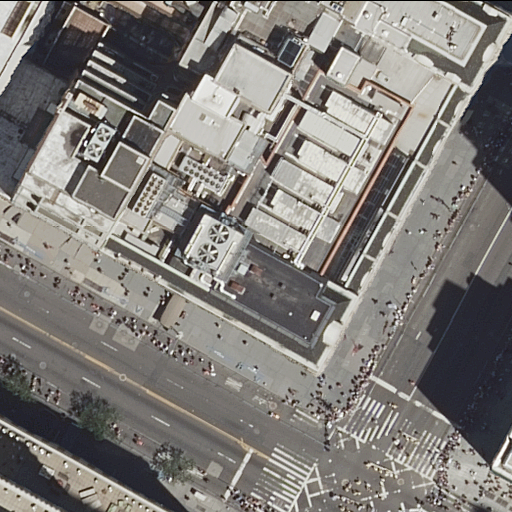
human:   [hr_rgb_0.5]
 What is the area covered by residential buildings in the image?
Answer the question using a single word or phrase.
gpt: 6511m2

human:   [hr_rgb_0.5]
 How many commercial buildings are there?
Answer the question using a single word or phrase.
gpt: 1

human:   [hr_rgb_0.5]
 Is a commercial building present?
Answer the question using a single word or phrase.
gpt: yes

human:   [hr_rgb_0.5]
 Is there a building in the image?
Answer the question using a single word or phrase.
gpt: yes

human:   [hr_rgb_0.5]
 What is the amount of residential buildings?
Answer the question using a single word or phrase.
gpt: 6

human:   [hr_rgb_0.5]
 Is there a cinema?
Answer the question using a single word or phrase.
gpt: yes

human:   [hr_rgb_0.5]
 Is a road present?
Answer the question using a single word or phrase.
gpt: yes

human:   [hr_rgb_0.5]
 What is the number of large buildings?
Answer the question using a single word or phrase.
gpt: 4

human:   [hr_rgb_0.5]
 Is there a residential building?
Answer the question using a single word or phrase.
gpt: yes

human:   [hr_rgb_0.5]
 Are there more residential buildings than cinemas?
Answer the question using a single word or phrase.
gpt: yes

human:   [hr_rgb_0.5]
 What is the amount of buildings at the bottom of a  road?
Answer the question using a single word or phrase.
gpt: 4

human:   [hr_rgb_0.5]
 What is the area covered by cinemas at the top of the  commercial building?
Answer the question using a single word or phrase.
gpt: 204m2

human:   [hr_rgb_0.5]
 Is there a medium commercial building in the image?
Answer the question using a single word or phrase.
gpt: no

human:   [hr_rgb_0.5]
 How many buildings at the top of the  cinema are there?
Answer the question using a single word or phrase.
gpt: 1

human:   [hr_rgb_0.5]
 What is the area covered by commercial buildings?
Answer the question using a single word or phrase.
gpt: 983m2

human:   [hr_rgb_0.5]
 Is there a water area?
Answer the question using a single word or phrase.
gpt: no

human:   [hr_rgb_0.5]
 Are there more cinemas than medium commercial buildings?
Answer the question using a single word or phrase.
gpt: yes

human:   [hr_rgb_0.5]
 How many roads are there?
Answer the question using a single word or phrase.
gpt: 5

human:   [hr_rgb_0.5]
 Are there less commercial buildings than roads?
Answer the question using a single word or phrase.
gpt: yes

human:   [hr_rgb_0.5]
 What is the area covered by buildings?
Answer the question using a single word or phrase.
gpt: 7494m2

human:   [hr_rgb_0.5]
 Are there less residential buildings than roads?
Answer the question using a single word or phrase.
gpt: no

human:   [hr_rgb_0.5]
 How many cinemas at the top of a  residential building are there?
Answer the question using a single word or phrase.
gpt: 1

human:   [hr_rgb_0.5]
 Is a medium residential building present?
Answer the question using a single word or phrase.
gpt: yes

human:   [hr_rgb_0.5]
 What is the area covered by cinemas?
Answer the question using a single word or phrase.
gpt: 204m2

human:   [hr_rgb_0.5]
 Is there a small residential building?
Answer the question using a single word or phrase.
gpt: yes

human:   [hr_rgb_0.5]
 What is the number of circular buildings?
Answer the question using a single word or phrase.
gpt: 0

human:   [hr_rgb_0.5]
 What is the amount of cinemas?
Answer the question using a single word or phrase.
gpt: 1

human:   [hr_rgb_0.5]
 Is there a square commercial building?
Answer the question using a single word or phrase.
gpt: no

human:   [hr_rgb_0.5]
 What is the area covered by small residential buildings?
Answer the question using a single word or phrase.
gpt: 0m2

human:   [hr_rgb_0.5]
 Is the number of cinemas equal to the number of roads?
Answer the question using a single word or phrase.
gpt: no

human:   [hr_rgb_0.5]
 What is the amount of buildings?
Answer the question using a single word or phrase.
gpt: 7

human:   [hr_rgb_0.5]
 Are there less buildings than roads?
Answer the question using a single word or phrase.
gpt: no

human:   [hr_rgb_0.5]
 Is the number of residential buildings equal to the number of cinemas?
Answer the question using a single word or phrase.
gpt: no

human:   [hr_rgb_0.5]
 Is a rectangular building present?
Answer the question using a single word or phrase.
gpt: yes

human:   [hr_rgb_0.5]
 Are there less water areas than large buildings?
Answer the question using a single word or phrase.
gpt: yes

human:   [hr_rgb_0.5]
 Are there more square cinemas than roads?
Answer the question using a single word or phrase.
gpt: no

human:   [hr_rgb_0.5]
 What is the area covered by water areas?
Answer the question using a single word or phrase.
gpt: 0m2

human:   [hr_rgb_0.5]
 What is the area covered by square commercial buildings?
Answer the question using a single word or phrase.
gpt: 0m2

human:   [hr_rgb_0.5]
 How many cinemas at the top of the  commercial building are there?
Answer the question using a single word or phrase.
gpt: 1

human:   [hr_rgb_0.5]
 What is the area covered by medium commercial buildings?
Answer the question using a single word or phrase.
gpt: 0m2

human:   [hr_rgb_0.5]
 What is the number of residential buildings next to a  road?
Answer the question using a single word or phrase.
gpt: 6

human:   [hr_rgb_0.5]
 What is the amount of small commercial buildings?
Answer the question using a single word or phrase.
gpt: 0

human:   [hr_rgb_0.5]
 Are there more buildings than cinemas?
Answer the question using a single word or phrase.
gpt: yes

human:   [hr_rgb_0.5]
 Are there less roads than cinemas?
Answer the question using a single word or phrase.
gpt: no

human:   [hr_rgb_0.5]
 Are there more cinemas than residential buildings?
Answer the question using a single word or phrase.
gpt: no

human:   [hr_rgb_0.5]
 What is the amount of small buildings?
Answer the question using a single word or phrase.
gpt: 1

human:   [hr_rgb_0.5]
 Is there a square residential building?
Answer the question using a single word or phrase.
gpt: no

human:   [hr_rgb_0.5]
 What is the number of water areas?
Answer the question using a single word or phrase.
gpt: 0

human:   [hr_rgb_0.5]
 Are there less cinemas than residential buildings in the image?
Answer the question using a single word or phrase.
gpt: yes

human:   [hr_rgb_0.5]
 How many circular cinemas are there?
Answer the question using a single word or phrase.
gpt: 0

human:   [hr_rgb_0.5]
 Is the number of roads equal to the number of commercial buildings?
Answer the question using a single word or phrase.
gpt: no

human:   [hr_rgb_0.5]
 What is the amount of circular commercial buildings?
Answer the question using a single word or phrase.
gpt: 0

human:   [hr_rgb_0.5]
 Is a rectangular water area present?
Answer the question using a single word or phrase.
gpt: no

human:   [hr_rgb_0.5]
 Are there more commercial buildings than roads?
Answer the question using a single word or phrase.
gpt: no

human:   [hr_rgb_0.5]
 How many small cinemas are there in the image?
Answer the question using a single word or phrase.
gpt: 0

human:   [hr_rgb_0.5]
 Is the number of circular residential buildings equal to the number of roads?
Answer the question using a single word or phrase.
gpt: no

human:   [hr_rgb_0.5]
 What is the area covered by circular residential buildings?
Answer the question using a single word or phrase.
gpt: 0m2

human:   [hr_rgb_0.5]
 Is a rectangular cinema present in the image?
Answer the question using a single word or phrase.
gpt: yes

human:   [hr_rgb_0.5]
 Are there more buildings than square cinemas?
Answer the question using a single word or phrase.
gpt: yes

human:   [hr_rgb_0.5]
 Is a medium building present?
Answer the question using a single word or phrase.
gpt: yes

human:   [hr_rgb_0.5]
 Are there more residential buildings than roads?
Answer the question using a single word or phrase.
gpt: yes

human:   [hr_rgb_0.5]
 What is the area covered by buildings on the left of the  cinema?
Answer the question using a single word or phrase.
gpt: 3217m2

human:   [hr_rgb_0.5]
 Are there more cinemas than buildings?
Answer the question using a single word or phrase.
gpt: no

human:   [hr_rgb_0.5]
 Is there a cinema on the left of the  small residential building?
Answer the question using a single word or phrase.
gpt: yes